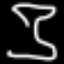
Label: hourglass